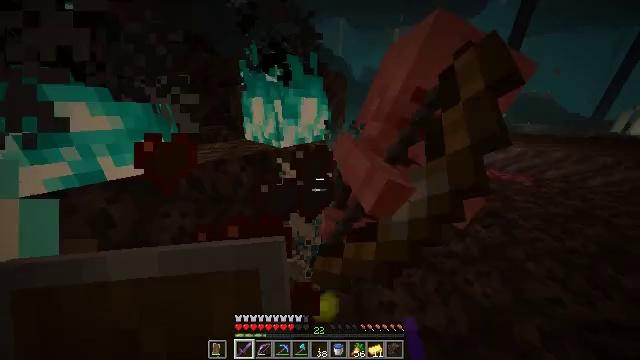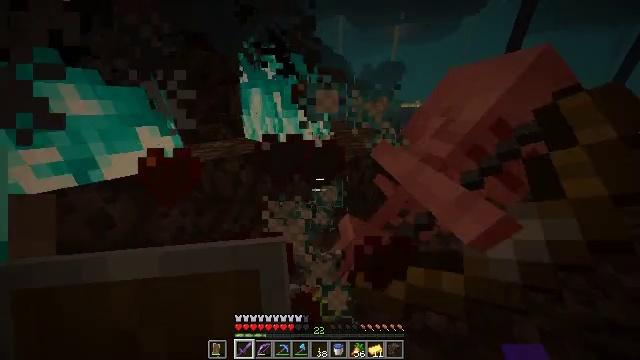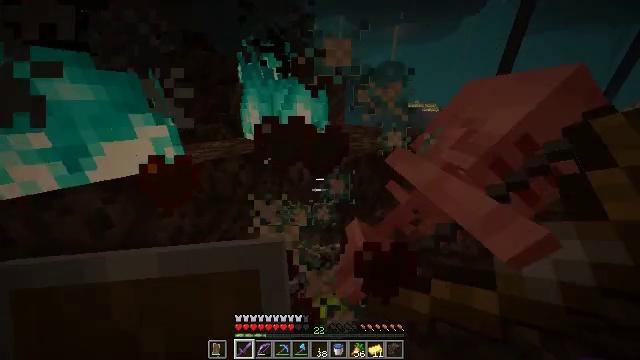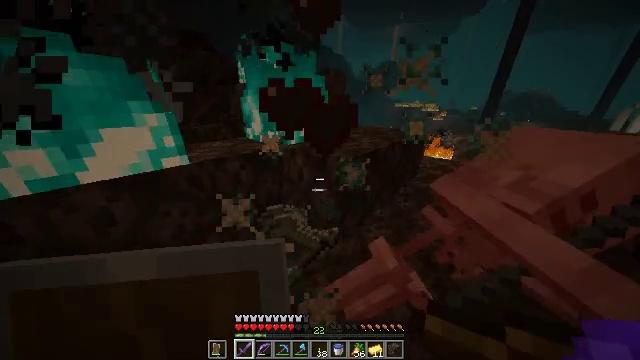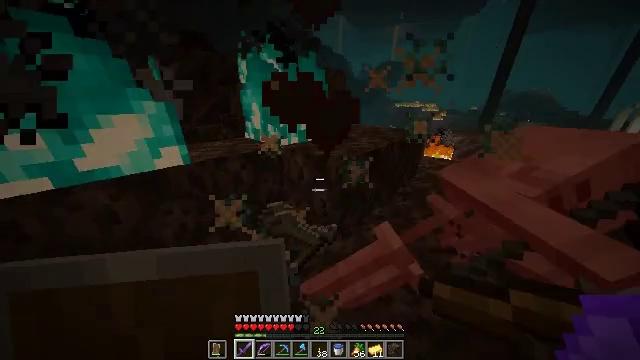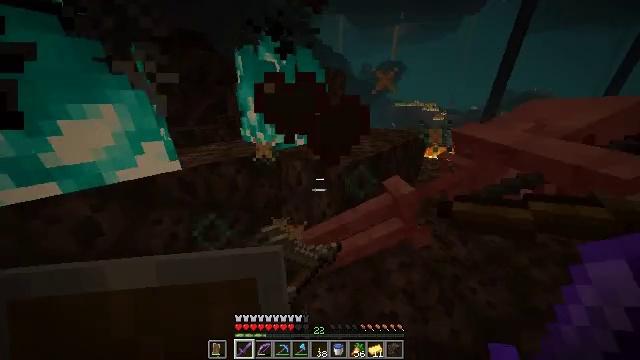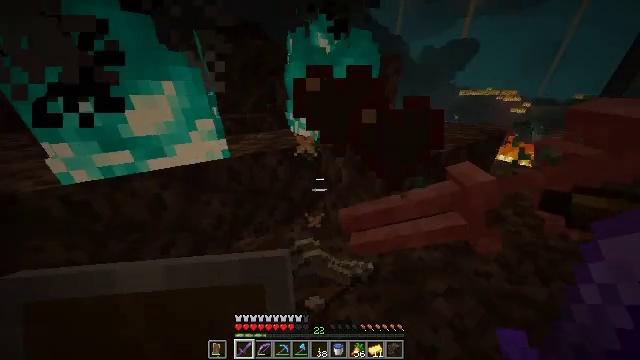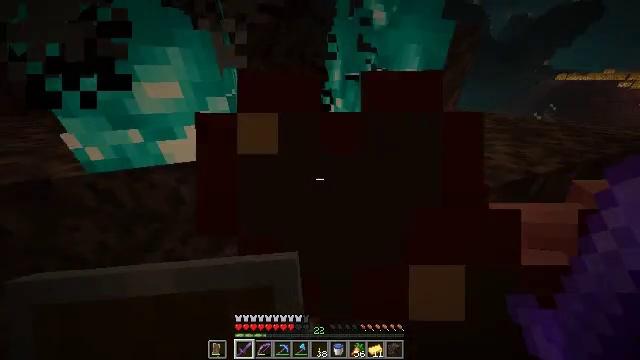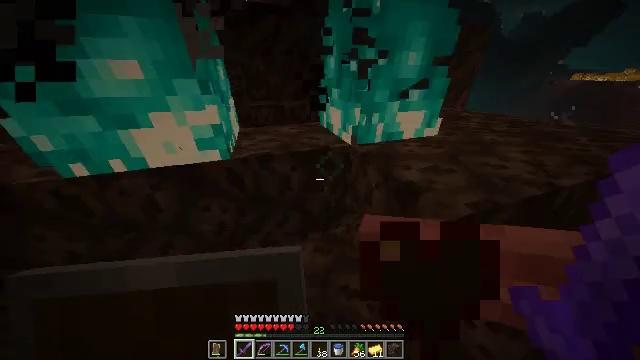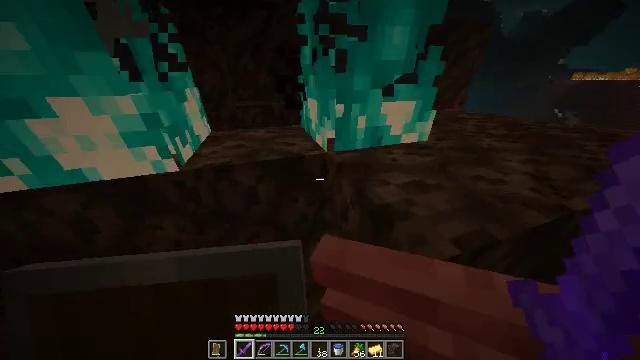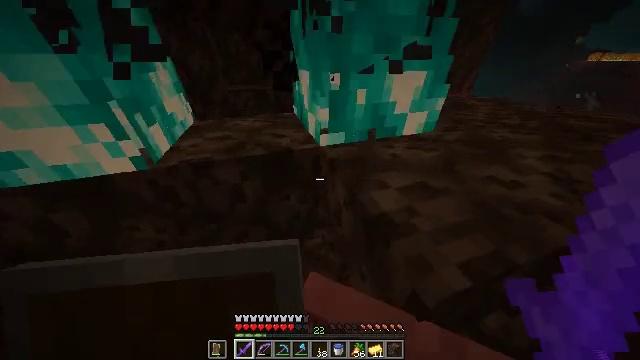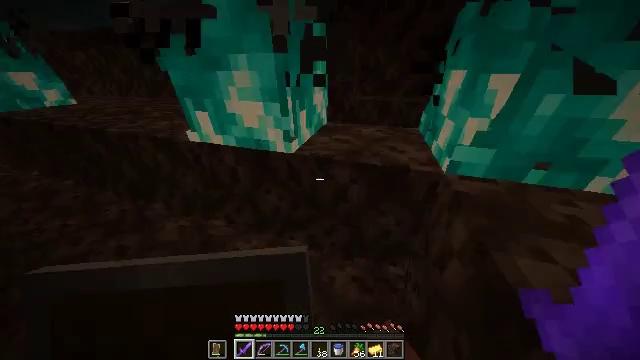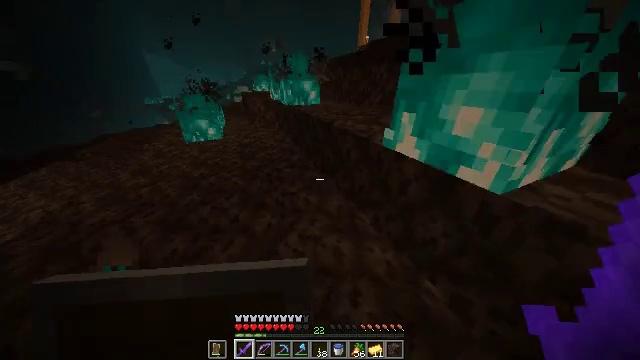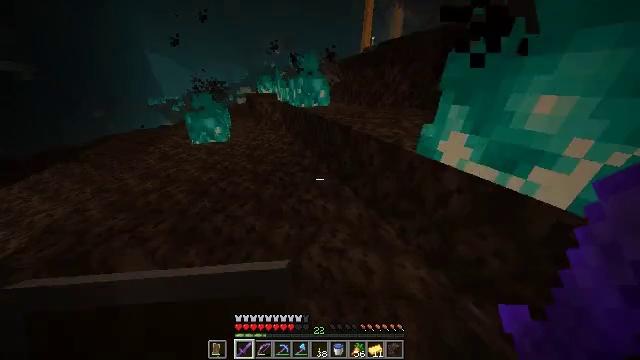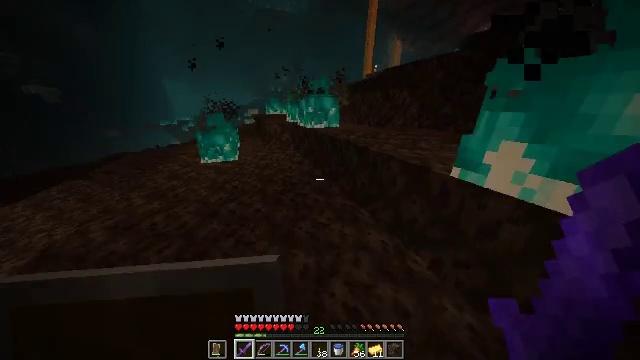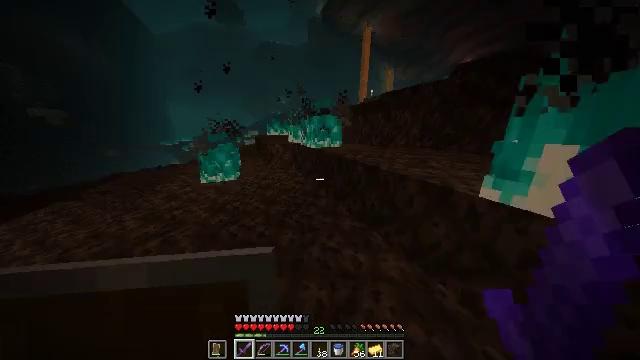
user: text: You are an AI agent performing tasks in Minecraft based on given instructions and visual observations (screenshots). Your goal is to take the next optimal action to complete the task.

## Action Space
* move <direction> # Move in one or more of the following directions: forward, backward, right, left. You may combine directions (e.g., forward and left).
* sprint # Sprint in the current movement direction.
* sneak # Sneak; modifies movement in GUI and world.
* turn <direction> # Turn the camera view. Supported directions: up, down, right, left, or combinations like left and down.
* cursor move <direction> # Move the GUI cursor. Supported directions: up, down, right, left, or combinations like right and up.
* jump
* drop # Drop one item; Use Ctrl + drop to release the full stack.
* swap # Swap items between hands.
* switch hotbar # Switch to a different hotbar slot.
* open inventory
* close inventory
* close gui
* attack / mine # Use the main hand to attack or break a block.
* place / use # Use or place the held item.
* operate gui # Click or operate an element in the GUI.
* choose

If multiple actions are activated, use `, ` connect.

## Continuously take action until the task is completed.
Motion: motion action
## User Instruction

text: Attack the soul fire to put it out.
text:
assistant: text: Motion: no_op
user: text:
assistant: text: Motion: no_op
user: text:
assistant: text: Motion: no_op
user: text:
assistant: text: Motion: no_op
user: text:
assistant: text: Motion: move forward
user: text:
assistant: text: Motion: move forward, turn left and down
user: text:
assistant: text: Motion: move forward and move right, turn left and down
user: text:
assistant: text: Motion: move forward and move right, turn left
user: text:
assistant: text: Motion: move forward and move right
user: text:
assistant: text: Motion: move forward and move right, turn down
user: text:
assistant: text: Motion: move left, turn left and up
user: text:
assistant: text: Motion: move left, turn left and up
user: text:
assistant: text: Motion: move forward and move left
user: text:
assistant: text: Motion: move forward and move left, turn up
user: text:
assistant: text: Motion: move forward and move left, turn up
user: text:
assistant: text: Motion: move forward, turn up
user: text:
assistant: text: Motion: move forward
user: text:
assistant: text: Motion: move forward
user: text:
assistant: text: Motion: move forward
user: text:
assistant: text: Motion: move forward, turn right and up
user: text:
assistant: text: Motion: move forward, turn right
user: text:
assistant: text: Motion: move forward, turn right
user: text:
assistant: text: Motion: move forward
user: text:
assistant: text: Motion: move forward, jump
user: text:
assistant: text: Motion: move forward, jump
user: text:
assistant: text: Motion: move forward, jump
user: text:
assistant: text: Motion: move forward and move right, turn left and down
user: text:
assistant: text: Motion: move forward and move right
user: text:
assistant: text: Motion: move forward and move right, turn right and down
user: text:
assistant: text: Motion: move forward and move right, turn right